Question: as you can see on the picture below, there's some kind of black border line when I look at my website on an iPad. Would you know why and how to get read of that?
Many thanks,

'''
.banner2 {
position: absolute;
top: 40px;
left: 40px;
display: inline;
padding: 20px;
background: #fff;
color: #2165CB;
font-weight: 400;
}
.banner3 {
position: absolute;
top: 110px;
left: 80px;
display: inline;
padding-top: 5px;
padding-right: 20px;
padding-bottom: 5px;
padding-left: 20px;
background: #2690CD;
color: #fff;
}
'''
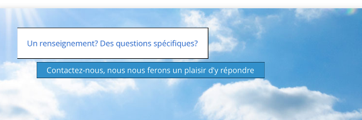
Answer: I presume that they're images so you can just use:
'''
.banner2 img, .banner3 img{
border: 0;
}
'''
If they're not images then just add 'border: 0;' to the CSS styles for both '.banner2' and '.banner3'.